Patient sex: M
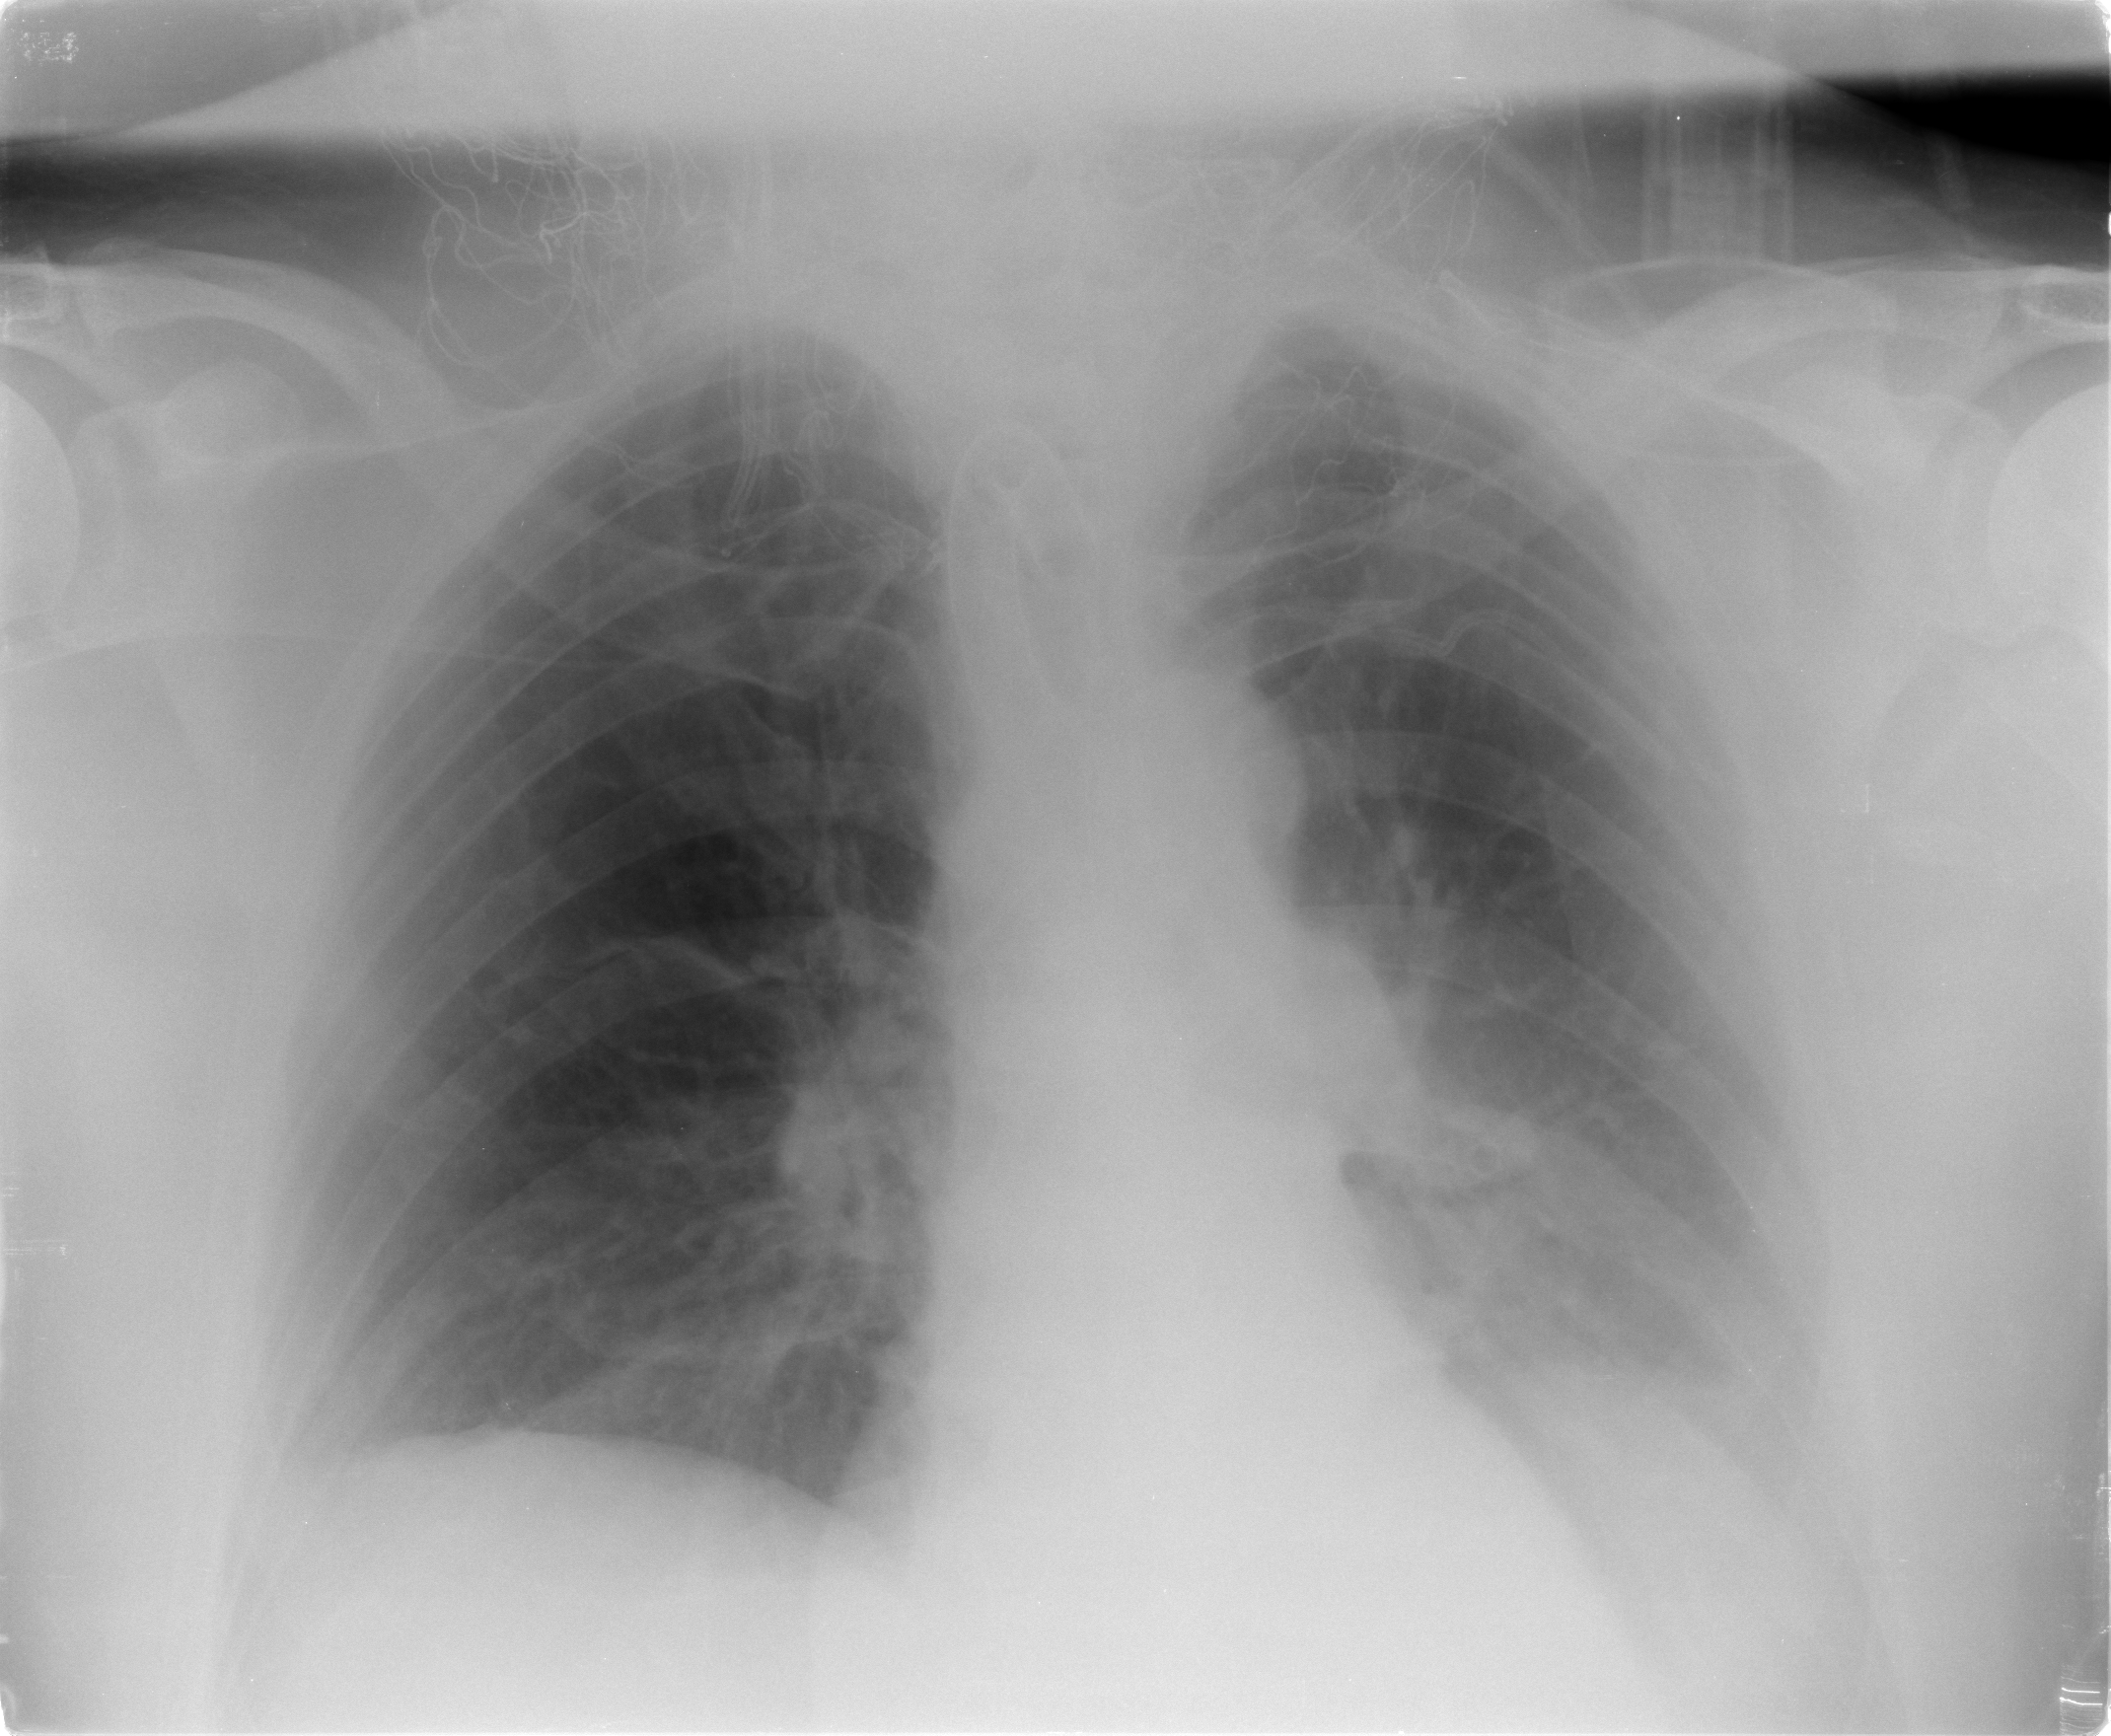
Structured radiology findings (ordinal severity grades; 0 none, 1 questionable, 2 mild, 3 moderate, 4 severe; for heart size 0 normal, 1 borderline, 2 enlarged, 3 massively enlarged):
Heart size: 0
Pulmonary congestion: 0
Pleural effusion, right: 1
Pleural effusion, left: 3
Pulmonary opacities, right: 1
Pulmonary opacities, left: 2
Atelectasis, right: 1
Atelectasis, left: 1